Aerial crown-view tile of a tropical tree (Barro Colorado Island, Panama), acquired 20241014:
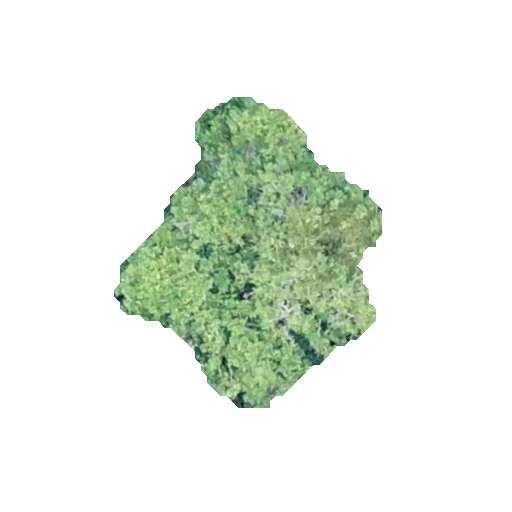
Species: Alseis blackiana
GBIF accepted scientific name: Alseis blackiana
Crown area: 77.765 m²